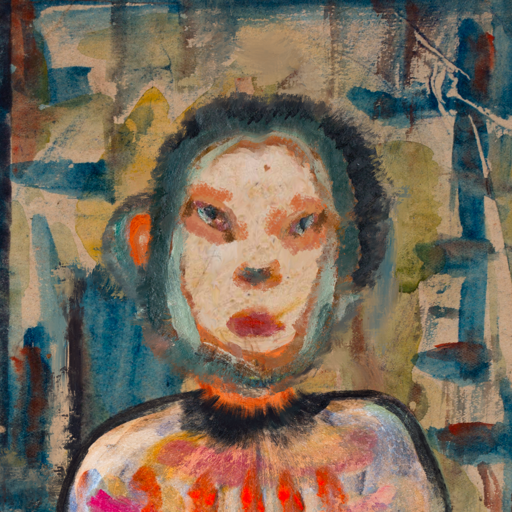
Background: Orphan, Head And Neck Front: Rupkatha, Face Front: Boggyland, Bust: Childish, Hair Front: Boggyland, Head Accessory: Blank, Second Necklace: Blank, Necklace: Blank, Baby: Blank